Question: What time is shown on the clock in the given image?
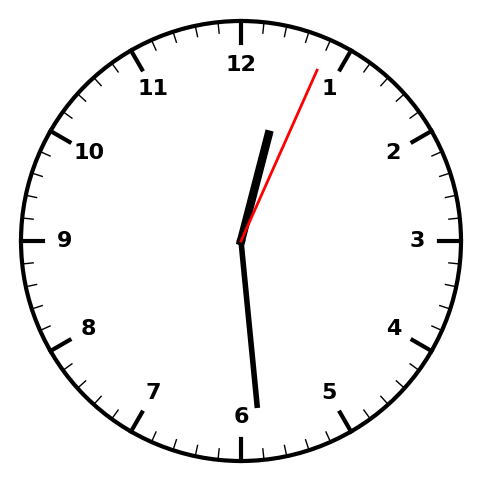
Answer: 12:29:04